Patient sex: F
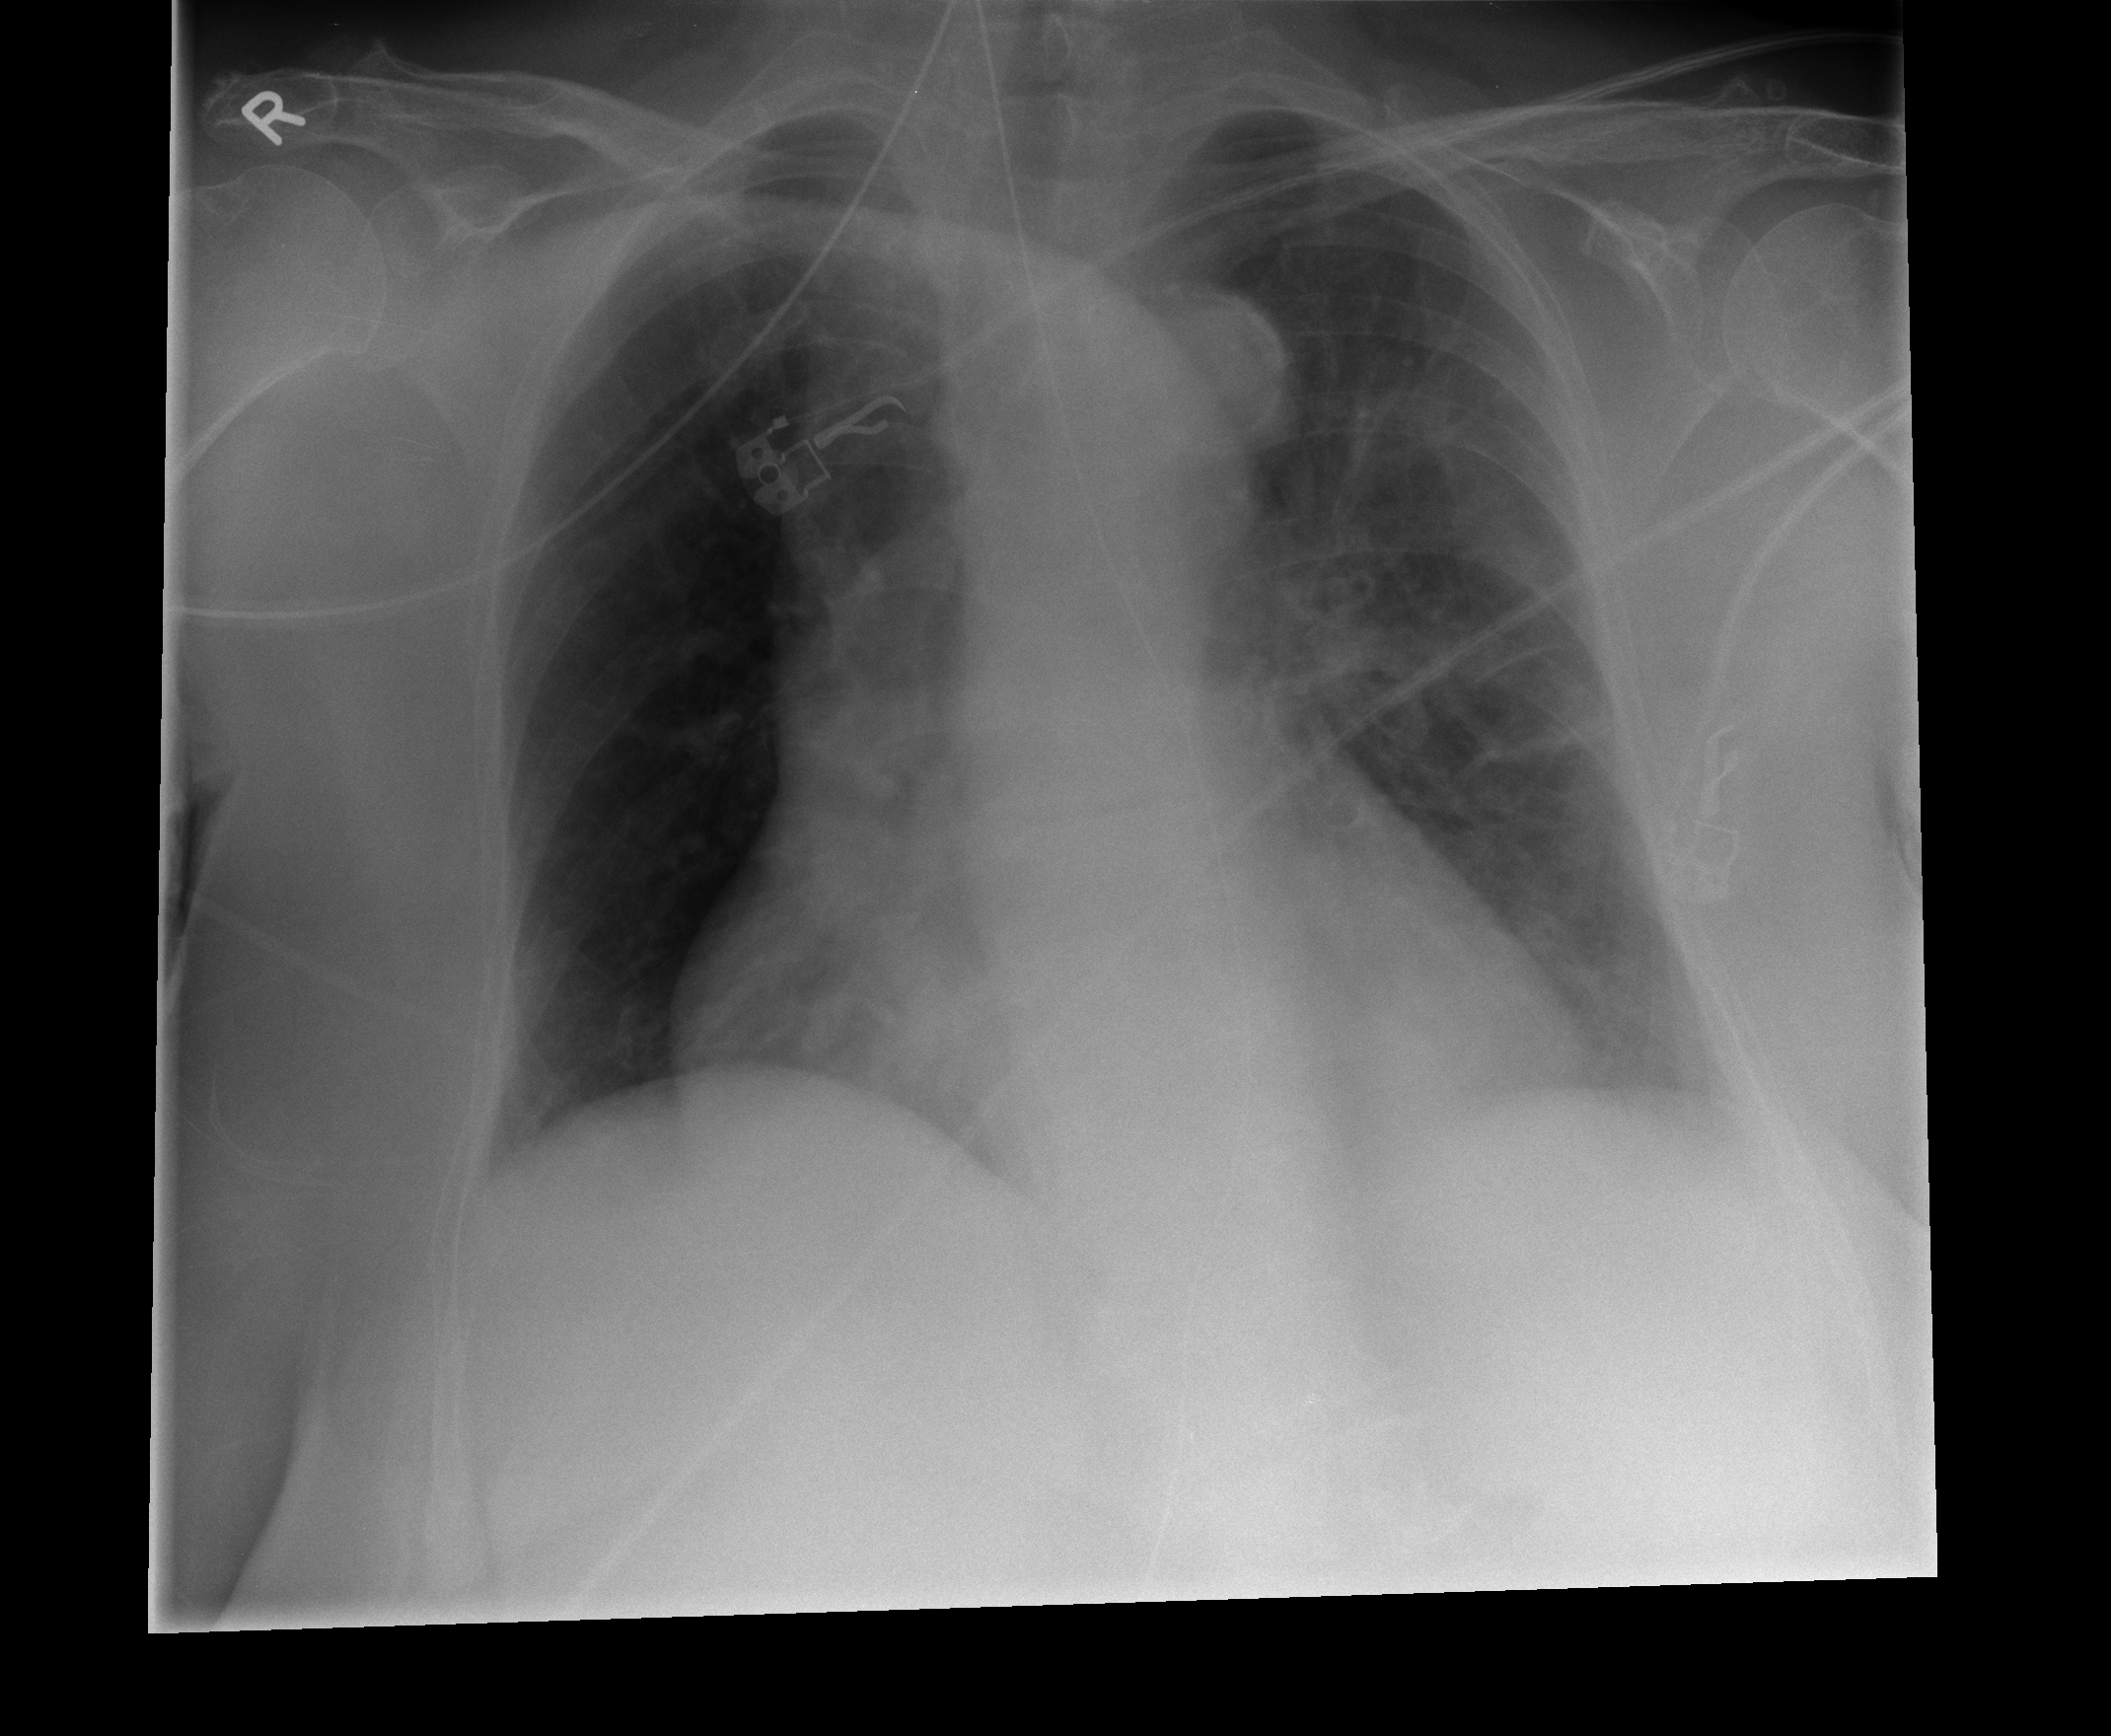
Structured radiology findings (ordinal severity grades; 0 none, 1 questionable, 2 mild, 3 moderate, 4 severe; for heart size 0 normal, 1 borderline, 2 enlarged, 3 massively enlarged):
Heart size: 2
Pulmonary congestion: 0
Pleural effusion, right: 0
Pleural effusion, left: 0
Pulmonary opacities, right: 0
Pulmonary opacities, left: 2
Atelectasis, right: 0
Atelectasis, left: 0